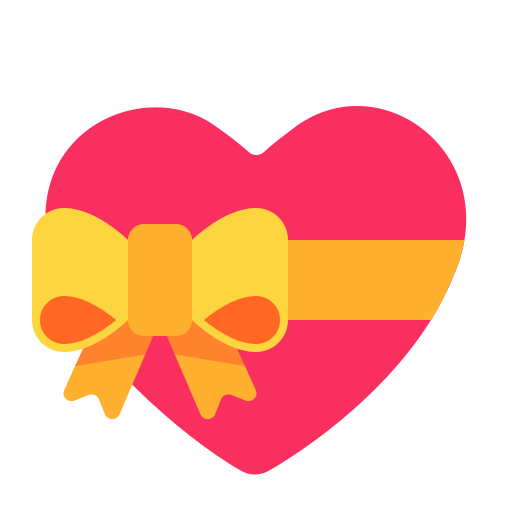
heart with ribbon flat